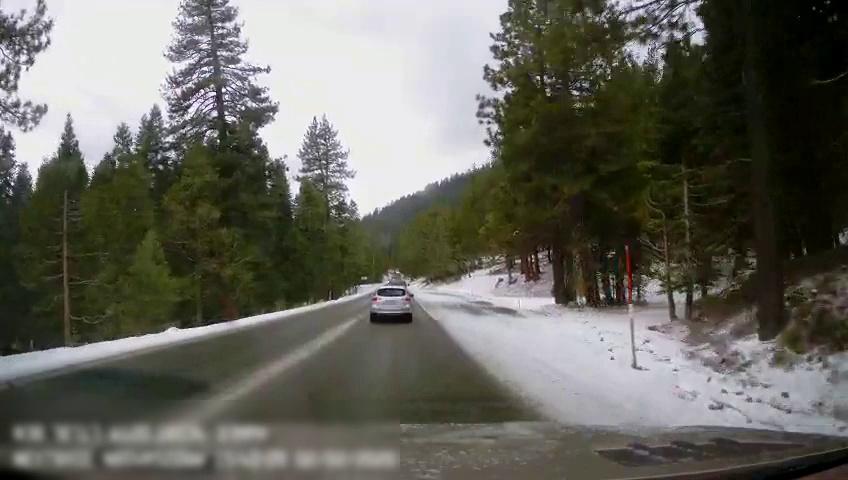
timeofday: Day
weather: Snowy
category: Drivable Space
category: Vehicles | Truck
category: Vehicles | SUV
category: Lanes | Current Lane